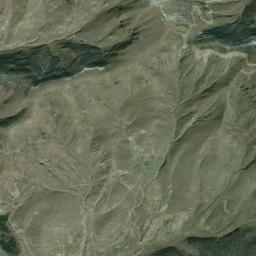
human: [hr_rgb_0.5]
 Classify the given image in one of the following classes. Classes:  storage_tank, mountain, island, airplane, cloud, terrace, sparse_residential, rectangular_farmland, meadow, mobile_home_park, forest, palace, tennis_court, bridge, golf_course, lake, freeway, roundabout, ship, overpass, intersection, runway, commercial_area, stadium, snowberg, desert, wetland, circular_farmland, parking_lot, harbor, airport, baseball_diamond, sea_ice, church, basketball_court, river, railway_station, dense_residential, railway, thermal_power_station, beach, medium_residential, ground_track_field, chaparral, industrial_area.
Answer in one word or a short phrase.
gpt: mountain